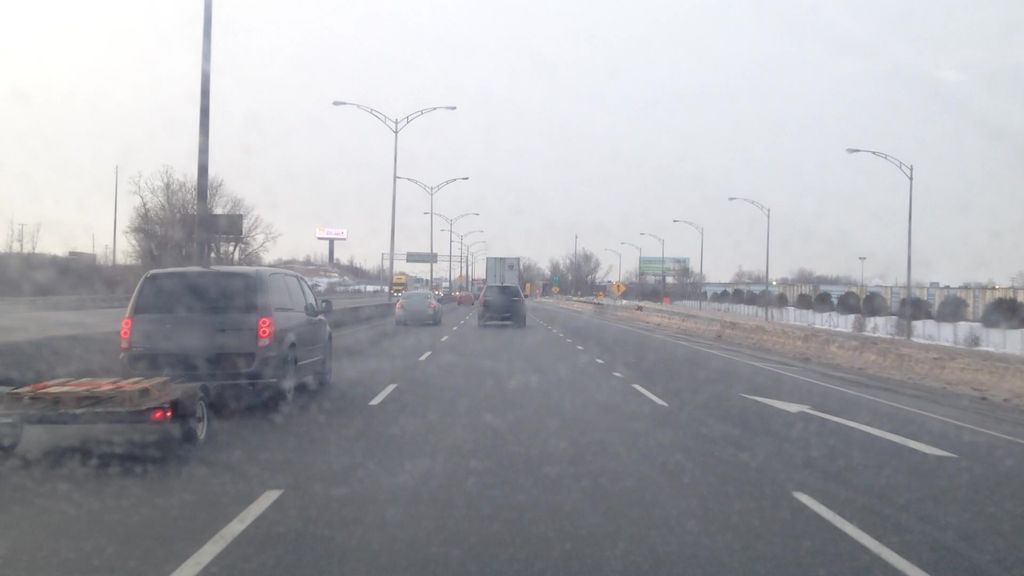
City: montreal